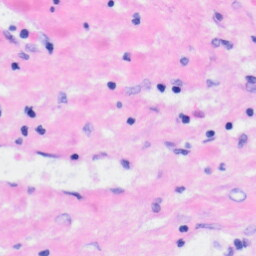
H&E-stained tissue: Liver